Question: I am working with <URL>
Screenshot of my pie chart:-

Screenshot shows the container via firebug...
Here is the problem arises, the low opacity blue color is the container(i.e. div) in which the chart is appearing, some what it doesn't fit to that outer div in which its contained and showing some , the pie chart should fit the div anyhow if my code is right...
Working on this code:-
'''
var options_pie = {
chartArea: { left: 0, top: 0, width: "100%", height: "60%"},
colors: ['#59ea54', '#a14660', '#f3cf4a', '#16a2c2', '#ce7374', '#39ae9b'],
legend: 'none',
};
var chartPie = new google.visualization.PieChart(document.getElementById('chart_pie'));
chartPie.draw(data, options_pie);
'''
I dont know, am i missing something or its the problem with the api?
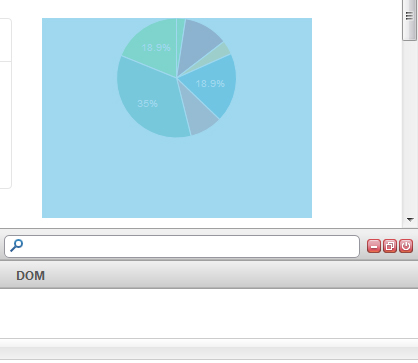
Answer: Try to modify width and height, for example :
'''
options.chartArea = {left:0, 'width': '80%', 'height': '80%'}
'''